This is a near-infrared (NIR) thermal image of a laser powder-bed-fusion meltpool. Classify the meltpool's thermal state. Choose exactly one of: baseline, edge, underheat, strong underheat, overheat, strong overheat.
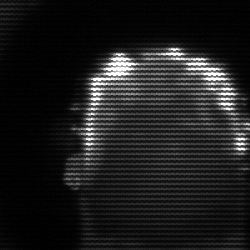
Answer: baseline